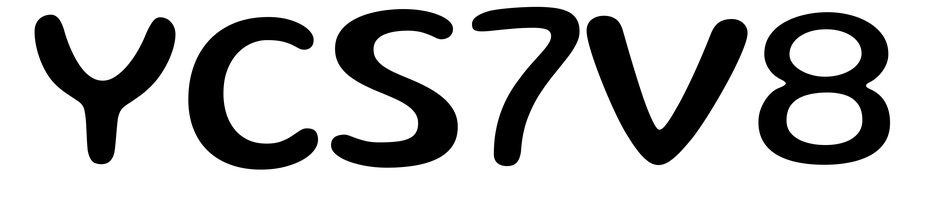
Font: Gluten_Regular